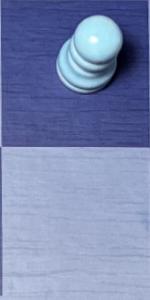
Label: Empty